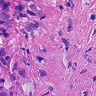
Metastatic tissue present: yes